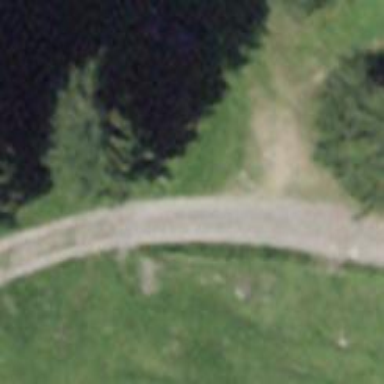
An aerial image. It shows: Path.